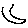
Label: moon